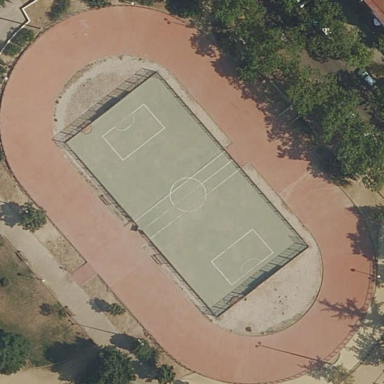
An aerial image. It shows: Track for roller skating in leisure land area.